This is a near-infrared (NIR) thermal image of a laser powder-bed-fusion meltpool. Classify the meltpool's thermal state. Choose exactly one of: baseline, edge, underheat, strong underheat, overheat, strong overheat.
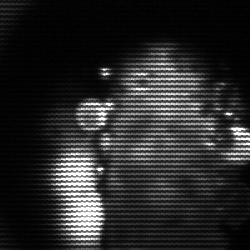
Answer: strong underheat